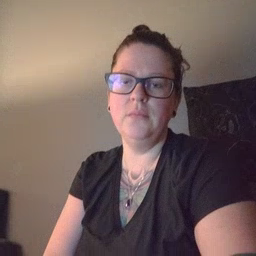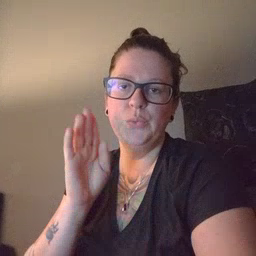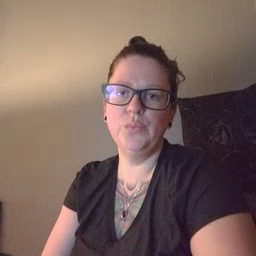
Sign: blue